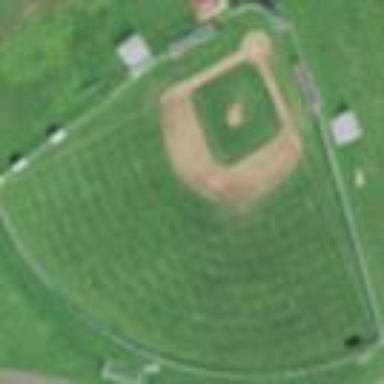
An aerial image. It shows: Baseball pitch for leisure land.